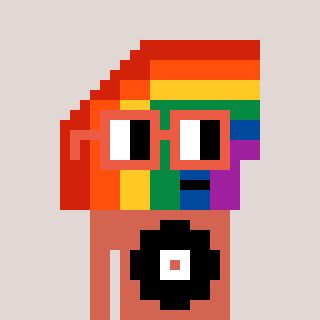
a pixel art character with square orange glasses, a rainbow-shaped head and a peachy-colored body on a warm background